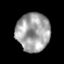
Tissue: prostate
Cell type: T cells
Senescence score: 0.3494
Nuclear area (px): 1264
Mean DAPI intensity: 161.912